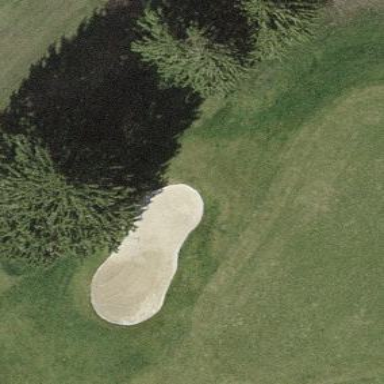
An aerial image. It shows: Sandy area is golf bunker.